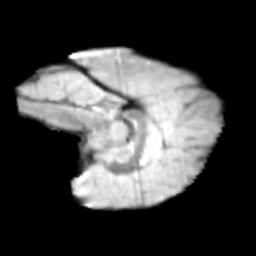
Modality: T2w
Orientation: sagittal
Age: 9
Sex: female
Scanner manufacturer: siemens
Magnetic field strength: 3 T
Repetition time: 3.8 s
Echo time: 0.07 s